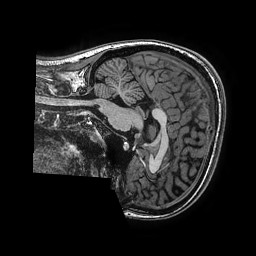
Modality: T1w
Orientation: sagittal
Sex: female
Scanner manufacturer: ge
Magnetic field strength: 3 T
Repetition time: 0.0077 s
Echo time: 0.003436 s